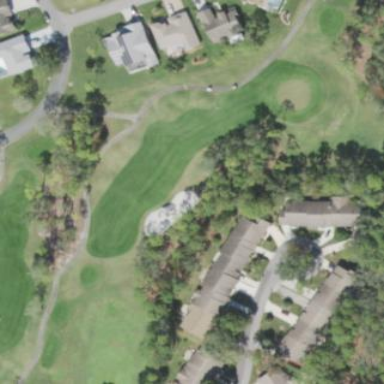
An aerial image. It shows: Golf bunker filled with natural sand.